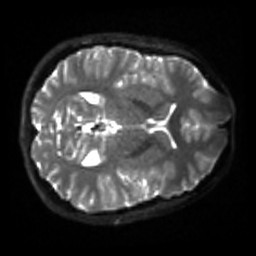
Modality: sbref
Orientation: axial
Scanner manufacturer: siemens
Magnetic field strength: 3 T
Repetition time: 4 s
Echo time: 0.0594 s